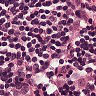
Metastatic tissue present: no